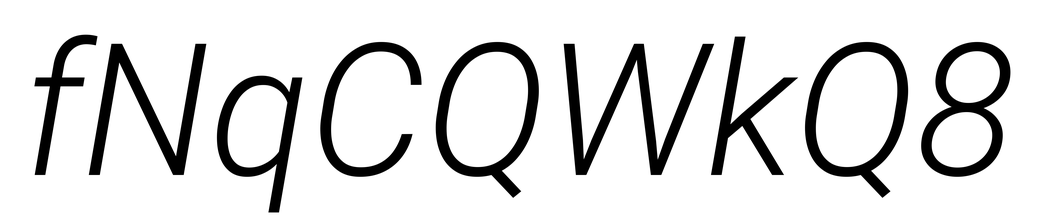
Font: Roboto-Italic_Light_Italic